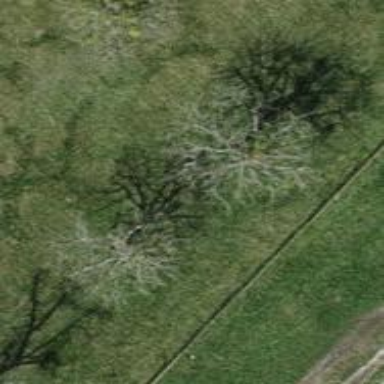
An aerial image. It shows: Beautiful tree in nature.